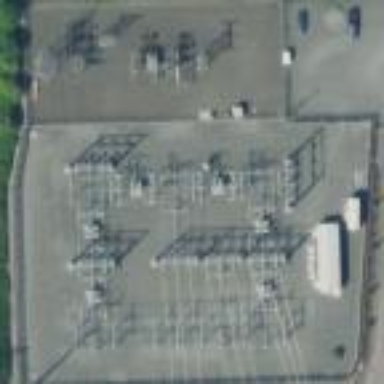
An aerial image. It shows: There is distribution substation enclosed by fence.